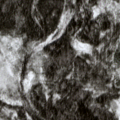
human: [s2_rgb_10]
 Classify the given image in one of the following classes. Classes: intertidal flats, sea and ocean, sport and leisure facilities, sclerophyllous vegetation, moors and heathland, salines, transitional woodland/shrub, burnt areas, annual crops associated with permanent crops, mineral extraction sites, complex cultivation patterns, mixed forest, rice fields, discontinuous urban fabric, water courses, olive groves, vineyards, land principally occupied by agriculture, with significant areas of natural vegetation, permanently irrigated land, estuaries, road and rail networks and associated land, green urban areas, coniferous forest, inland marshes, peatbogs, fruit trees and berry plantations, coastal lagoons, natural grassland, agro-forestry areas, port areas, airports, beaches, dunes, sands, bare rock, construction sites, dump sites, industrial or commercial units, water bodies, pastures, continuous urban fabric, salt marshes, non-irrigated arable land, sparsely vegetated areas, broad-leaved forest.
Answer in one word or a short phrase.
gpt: coniferous forest, mixed forest, peatbogs